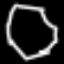
Label: octagon